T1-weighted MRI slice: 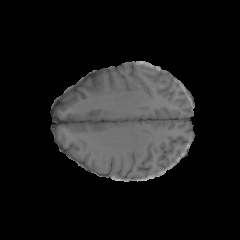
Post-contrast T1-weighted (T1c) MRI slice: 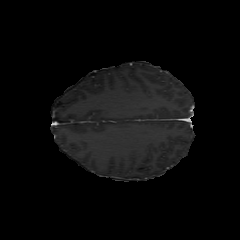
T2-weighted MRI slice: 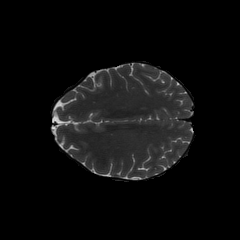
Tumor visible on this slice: no